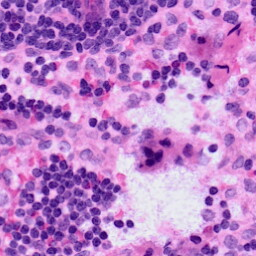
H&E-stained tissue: LymphNode